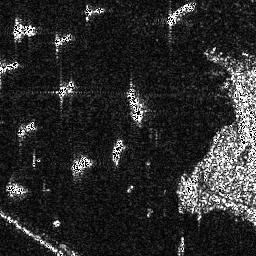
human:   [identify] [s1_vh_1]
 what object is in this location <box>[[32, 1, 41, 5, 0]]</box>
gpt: <ref>1 small ship at the top</ref>

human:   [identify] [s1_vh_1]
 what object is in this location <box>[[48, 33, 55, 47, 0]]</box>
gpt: <ref>1 medium ship at the center</ref>